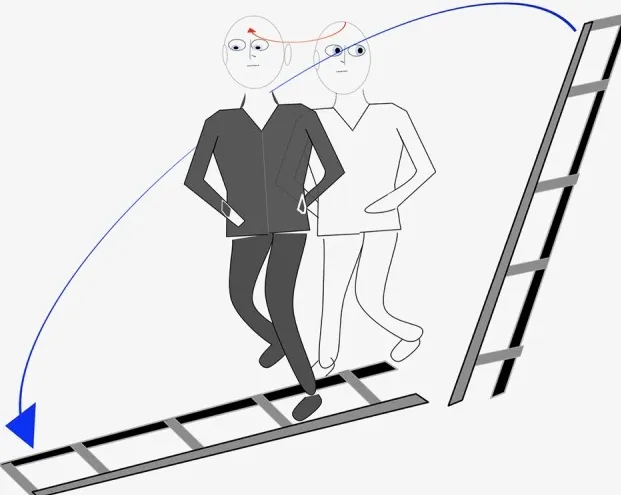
Graphic representation of the most impressive episode of palinopsia experienced by our patient.
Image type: radiology (ct)